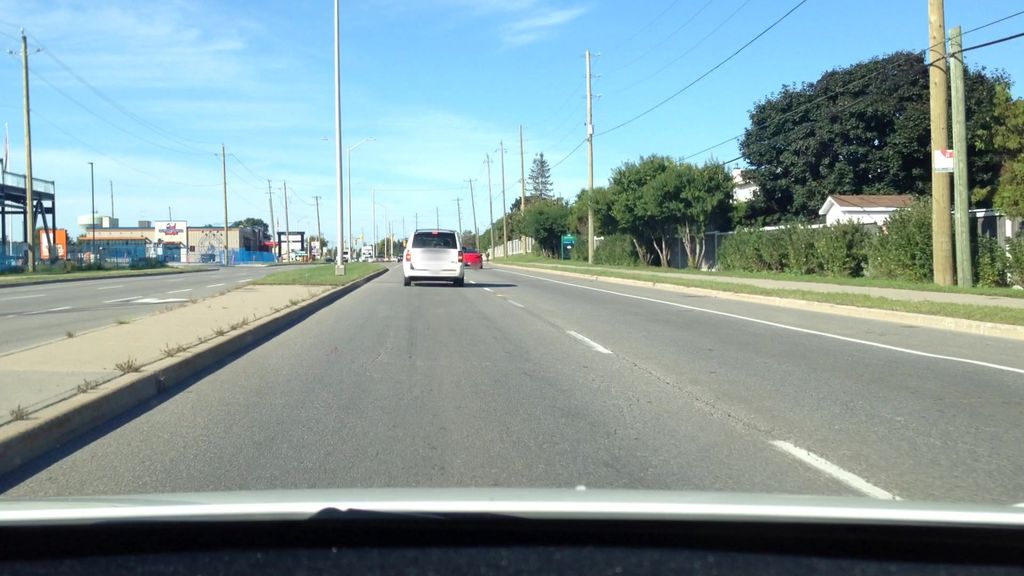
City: ottawa-gatineau